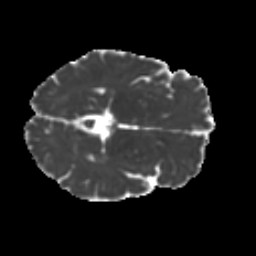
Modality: MD
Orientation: axial
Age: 36
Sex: male
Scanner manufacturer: ge
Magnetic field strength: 3 T
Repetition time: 7.8 s
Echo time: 0.0606 s